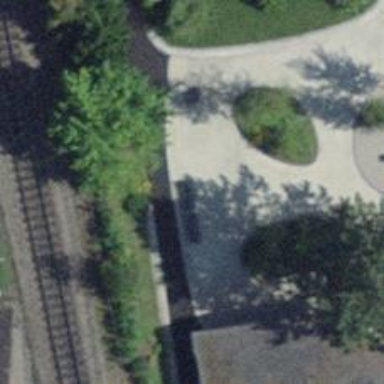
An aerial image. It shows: Black bench.